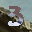
Label: 3